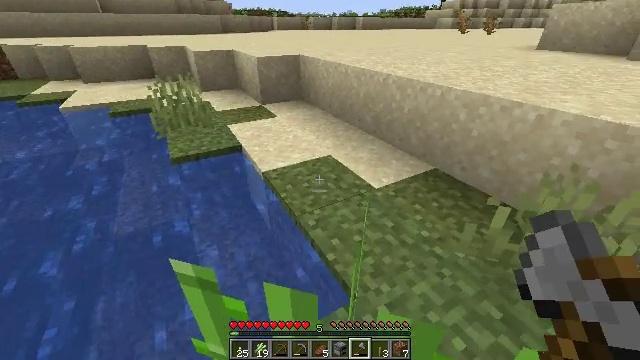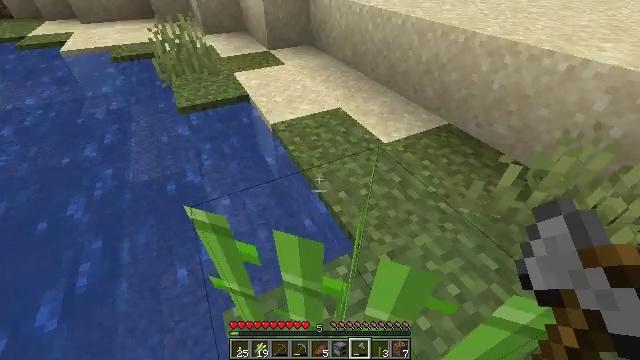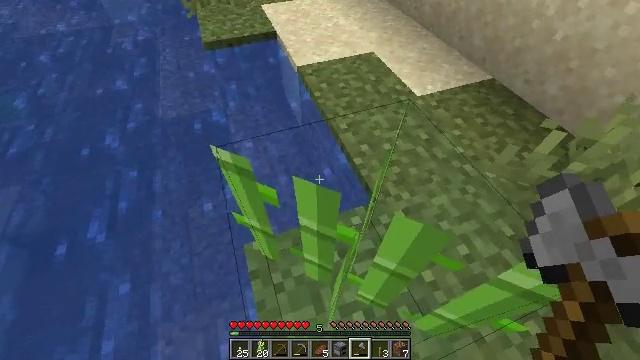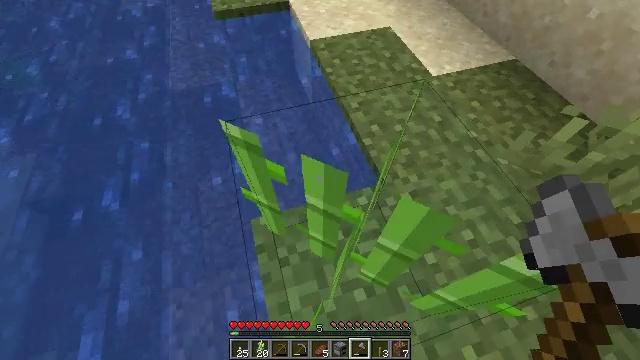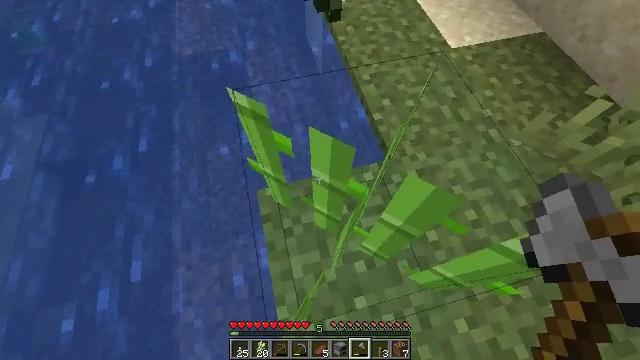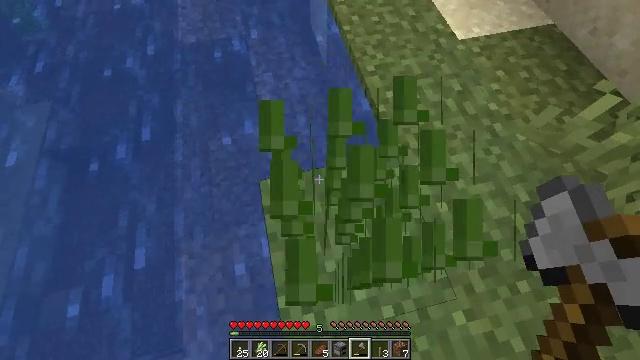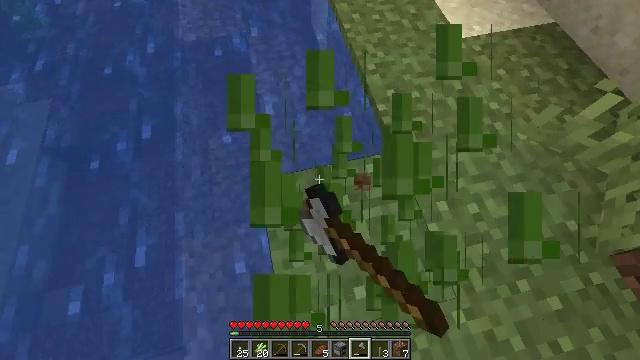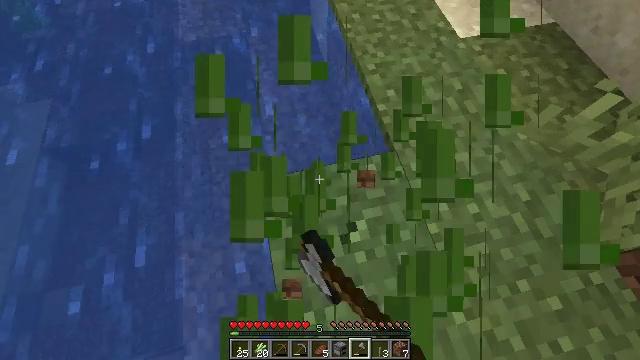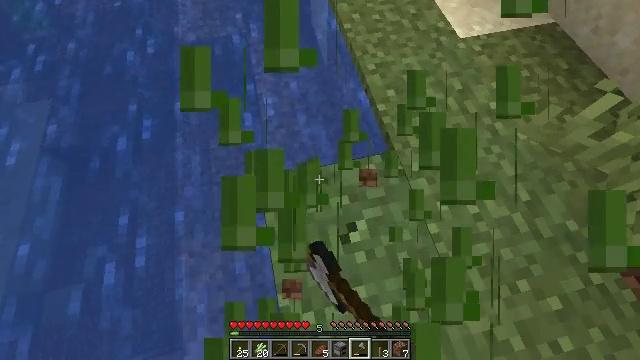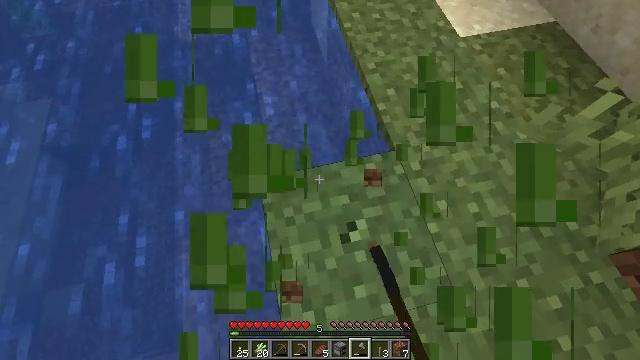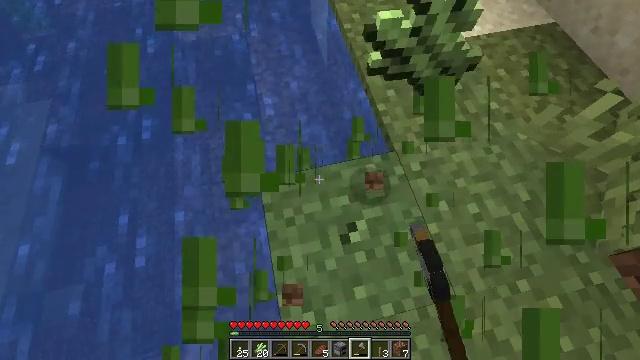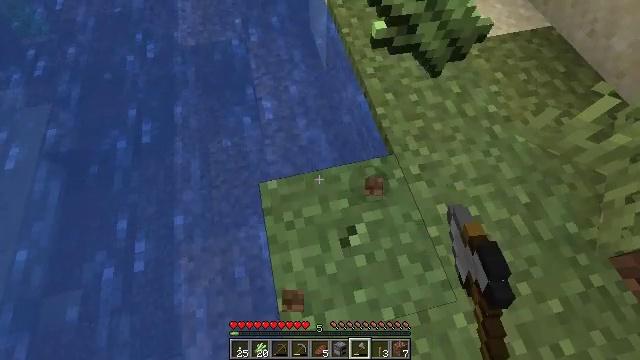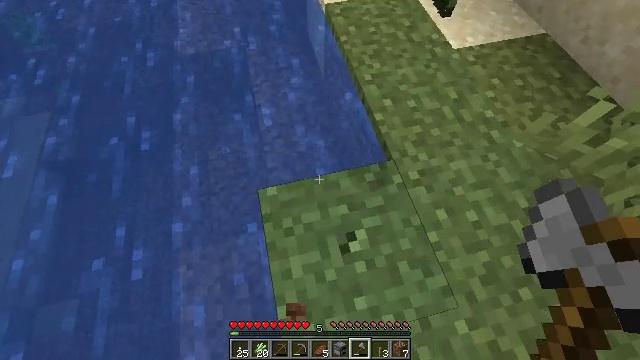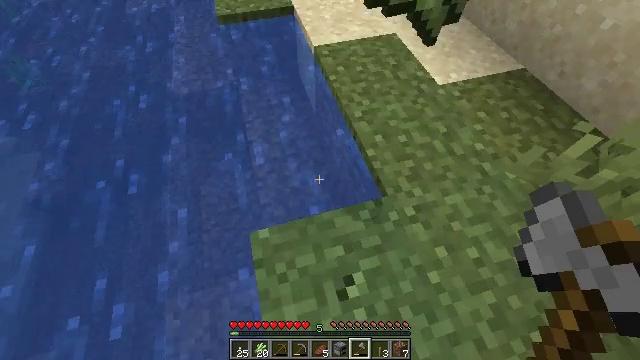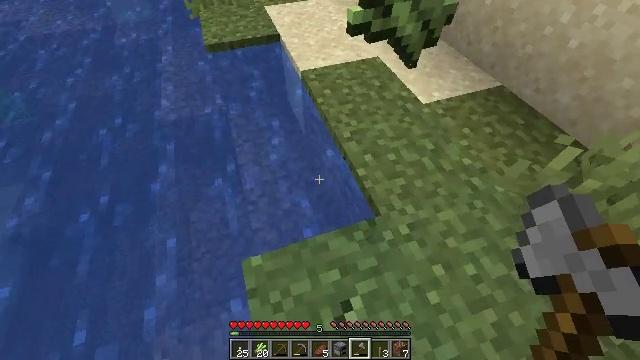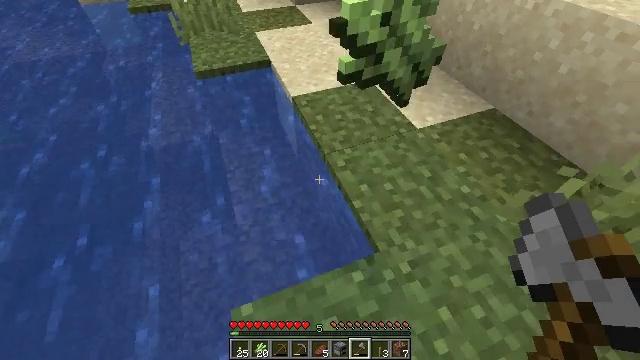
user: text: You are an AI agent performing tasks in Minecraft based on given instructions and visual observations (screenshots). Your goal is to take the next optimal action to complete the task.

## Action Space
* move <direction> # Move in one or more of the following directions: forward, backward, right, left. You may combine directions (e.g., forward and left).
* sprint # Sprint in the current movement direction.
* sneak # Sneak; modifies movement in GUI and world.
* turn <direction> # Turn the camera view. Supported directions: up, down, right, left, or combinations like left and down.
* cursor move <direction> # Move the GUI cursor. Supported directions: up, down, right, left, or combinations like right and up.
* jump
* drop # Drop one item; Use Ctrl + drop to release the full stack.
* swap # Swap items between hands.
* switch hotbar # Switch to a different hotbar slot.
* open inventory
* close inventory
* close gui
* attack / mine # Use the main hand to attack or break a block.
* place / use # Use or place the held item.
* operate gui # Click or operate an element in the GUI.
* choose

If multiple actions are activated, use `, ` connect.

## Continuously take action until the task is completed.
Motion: motion action
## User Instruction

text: Cut down the sugar cane stalks.
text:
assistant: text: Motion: turn left and down
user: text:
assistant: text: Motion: turn left and down
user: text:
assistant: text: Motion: turn left and down
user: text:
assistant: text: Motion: turn left and down
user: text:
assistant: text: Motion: turn left and down, attack / mine
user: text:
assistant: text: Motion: attack / mine
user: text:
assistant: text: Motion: attack / mine
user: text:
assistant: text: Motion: no_op
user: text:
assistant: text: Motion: no_op
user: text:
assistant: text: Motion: no_op
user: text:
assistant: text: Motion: no_op
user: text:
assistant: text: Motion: turn up
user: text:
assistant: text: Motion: move forward, turn right and up
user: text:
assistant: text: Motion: move forward, turn right and up
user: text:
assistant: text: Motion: move forward, turn right and up
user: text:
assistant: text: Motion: turn right and up
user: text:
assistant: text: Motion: no_op
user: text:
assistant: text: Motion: turn up
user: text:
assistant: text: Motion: turn up
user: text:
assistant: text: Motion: turn left and up
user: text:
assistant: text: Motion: turn up
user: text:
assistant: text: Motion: turn up
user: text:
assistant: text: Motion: no_op
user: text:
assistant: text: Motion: turn up
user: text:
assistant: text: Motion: turn up
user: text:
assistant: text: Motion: turn up
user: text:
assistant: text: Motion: no_op
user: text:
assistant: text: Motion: turn left and up
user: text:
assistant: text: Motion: turn left
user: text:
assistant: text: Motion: turn left